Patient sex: M
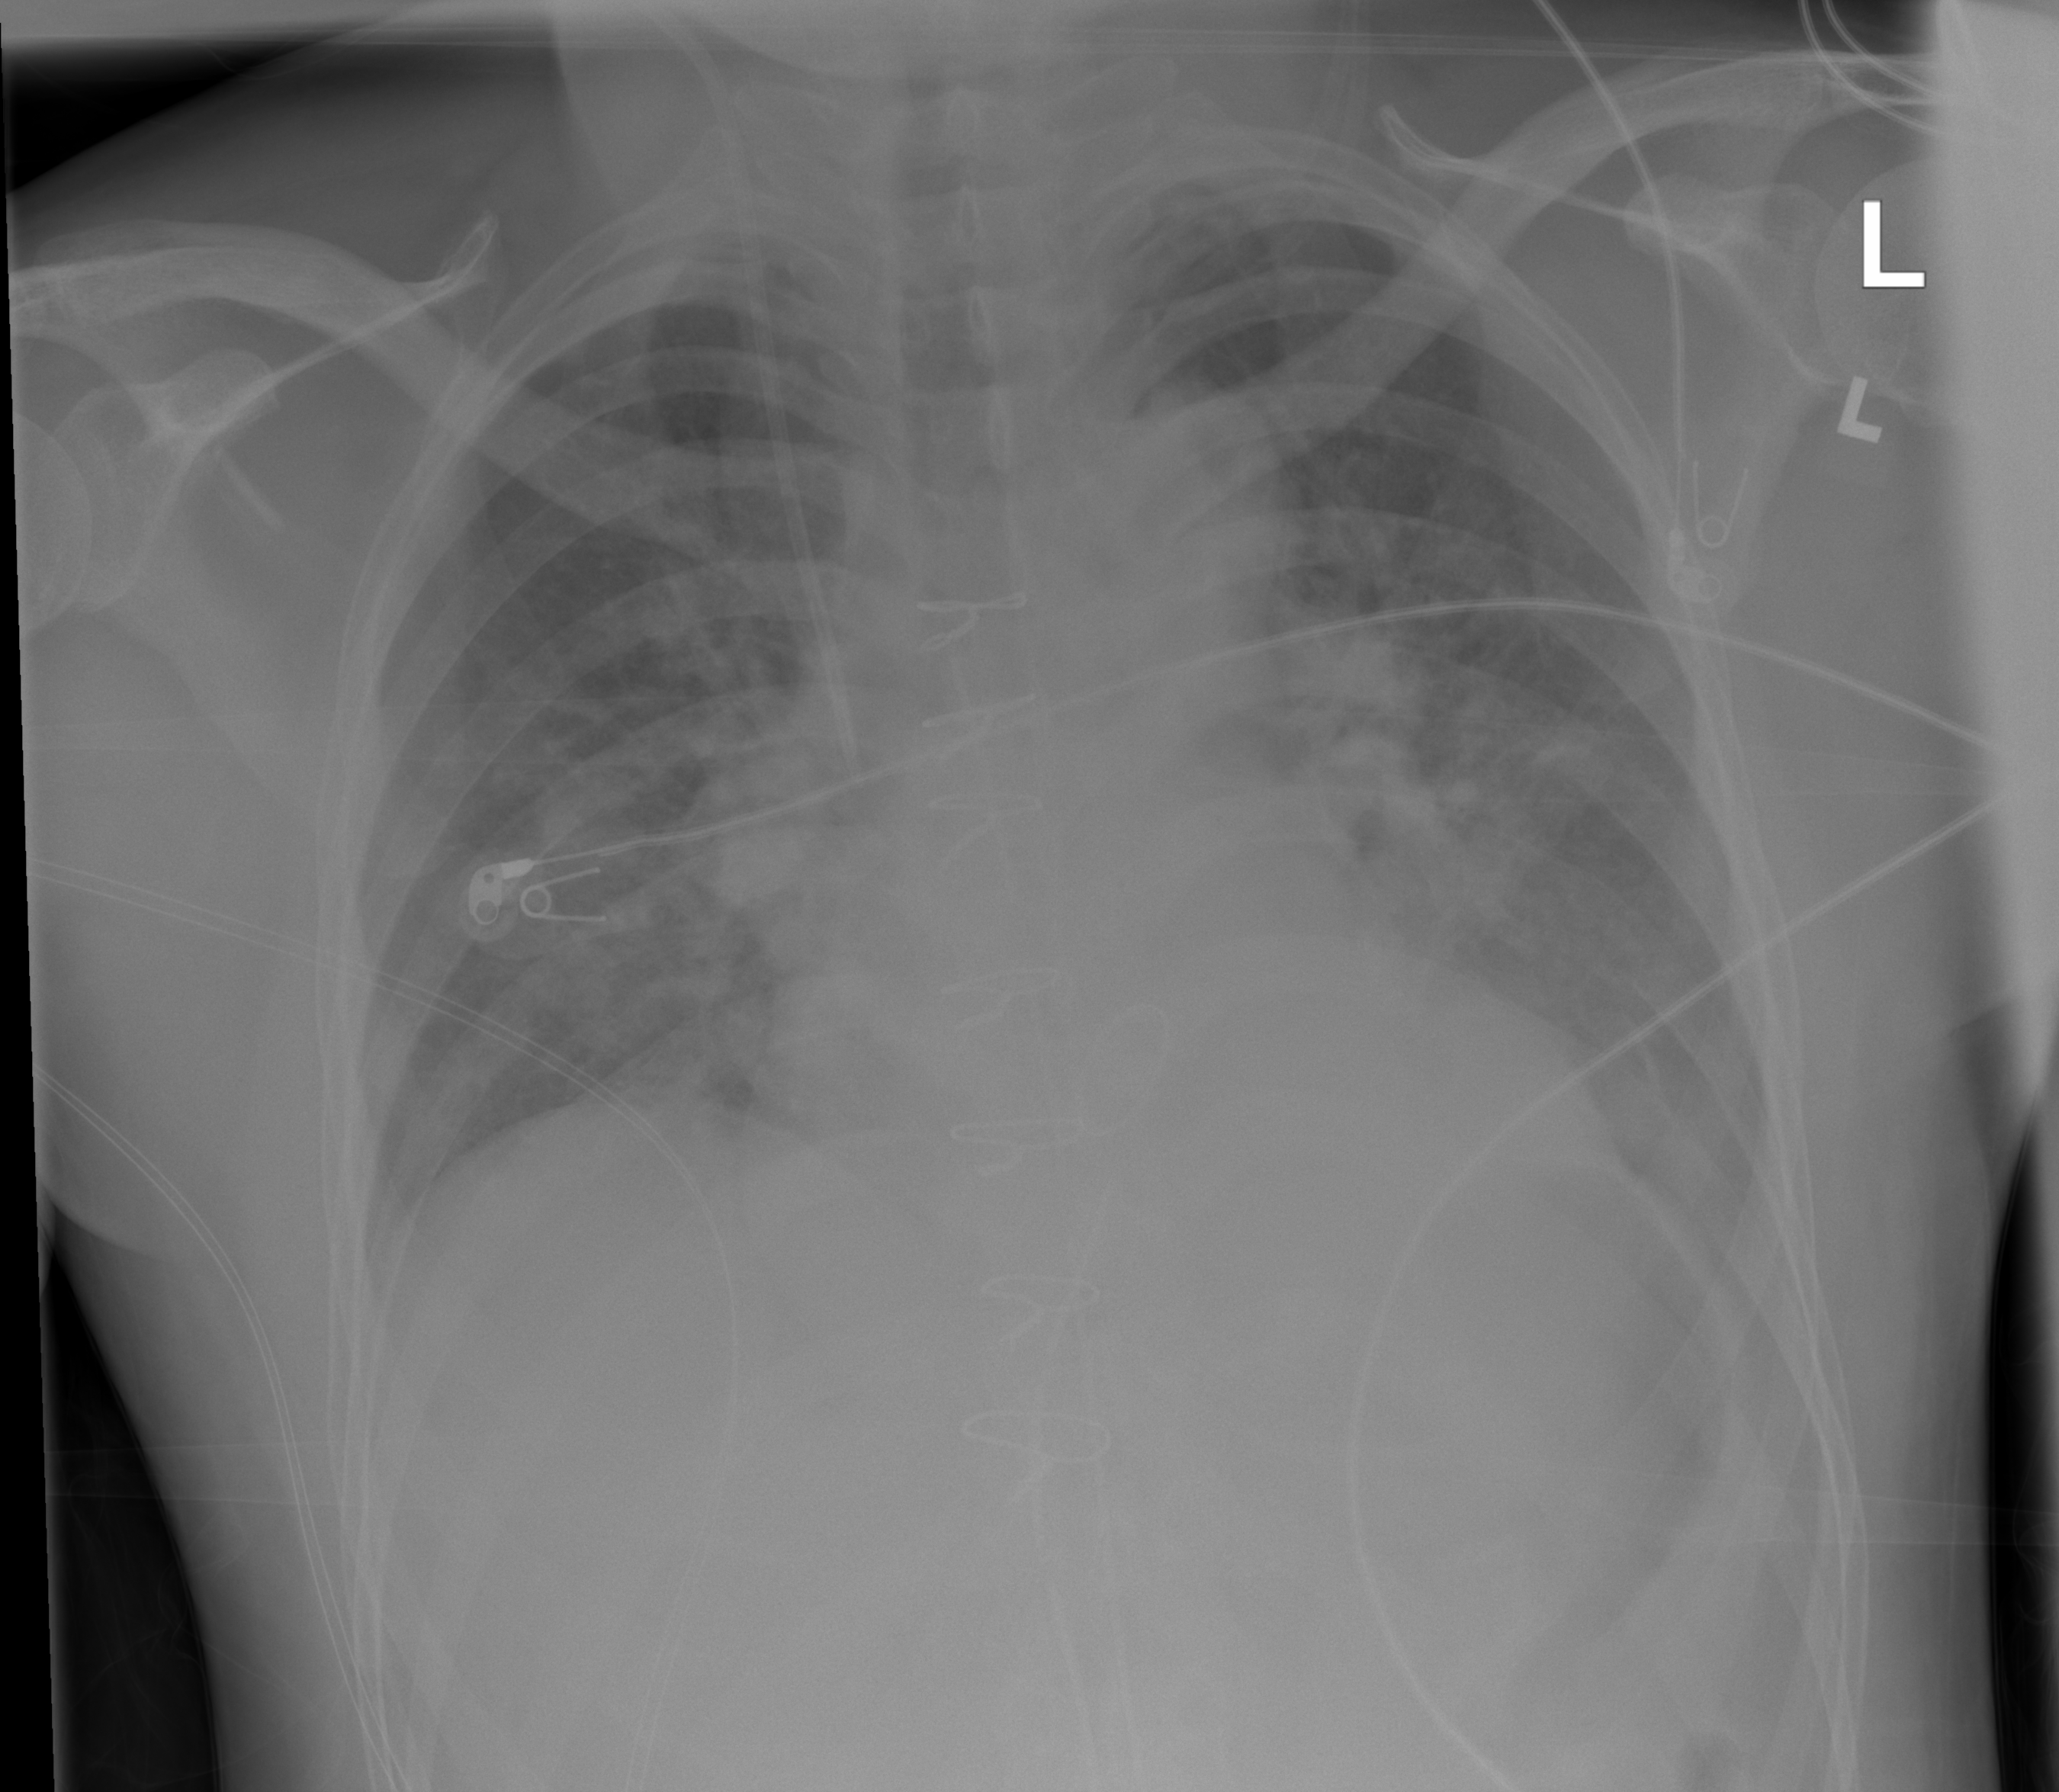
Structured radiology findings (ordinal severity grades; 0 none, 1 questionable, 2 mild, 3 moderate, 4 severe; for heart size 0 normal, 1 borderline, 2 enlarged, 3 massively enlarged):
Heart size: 2
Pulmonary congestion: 3
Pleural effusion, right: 1
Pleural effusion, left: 2
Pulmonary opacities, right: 3
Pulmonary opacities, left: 3
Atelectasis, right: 2
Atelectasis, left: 2